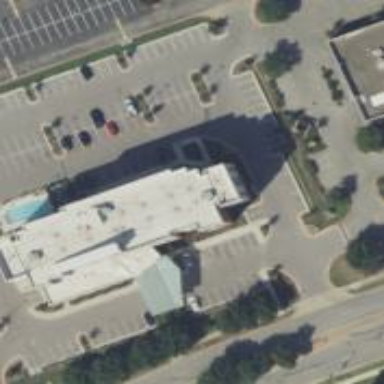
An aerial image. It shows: Hotel building.